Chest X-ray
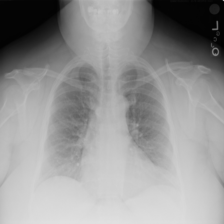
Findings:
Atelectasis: negative
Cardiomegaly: negative
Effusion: negative
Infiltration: negative
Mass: negative
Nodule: negative
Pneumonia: negative
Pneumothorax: negative
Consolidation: negative
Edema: negative
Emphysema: negative
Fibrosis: negative
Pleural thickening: negative
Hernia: negative